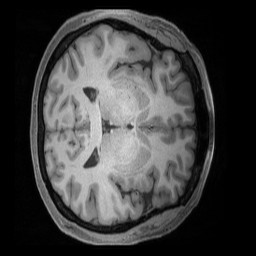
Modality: T1w
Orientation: axial
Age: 44
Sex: female
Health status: ill
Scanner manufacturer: siemens
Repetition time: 2.4 s
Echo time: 0.00231 s